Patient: sex M, age 73
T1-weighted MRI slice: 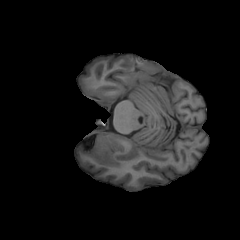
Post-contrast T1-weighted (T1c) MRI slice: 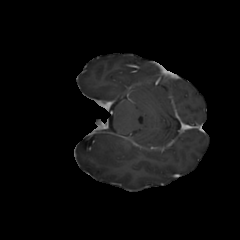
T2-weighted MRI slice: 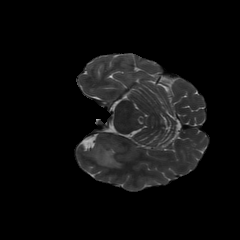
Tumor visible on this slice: yes
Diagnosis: Glioblastoma, IDH-wildtype
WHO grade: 4